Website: macys
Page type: customer-info-address
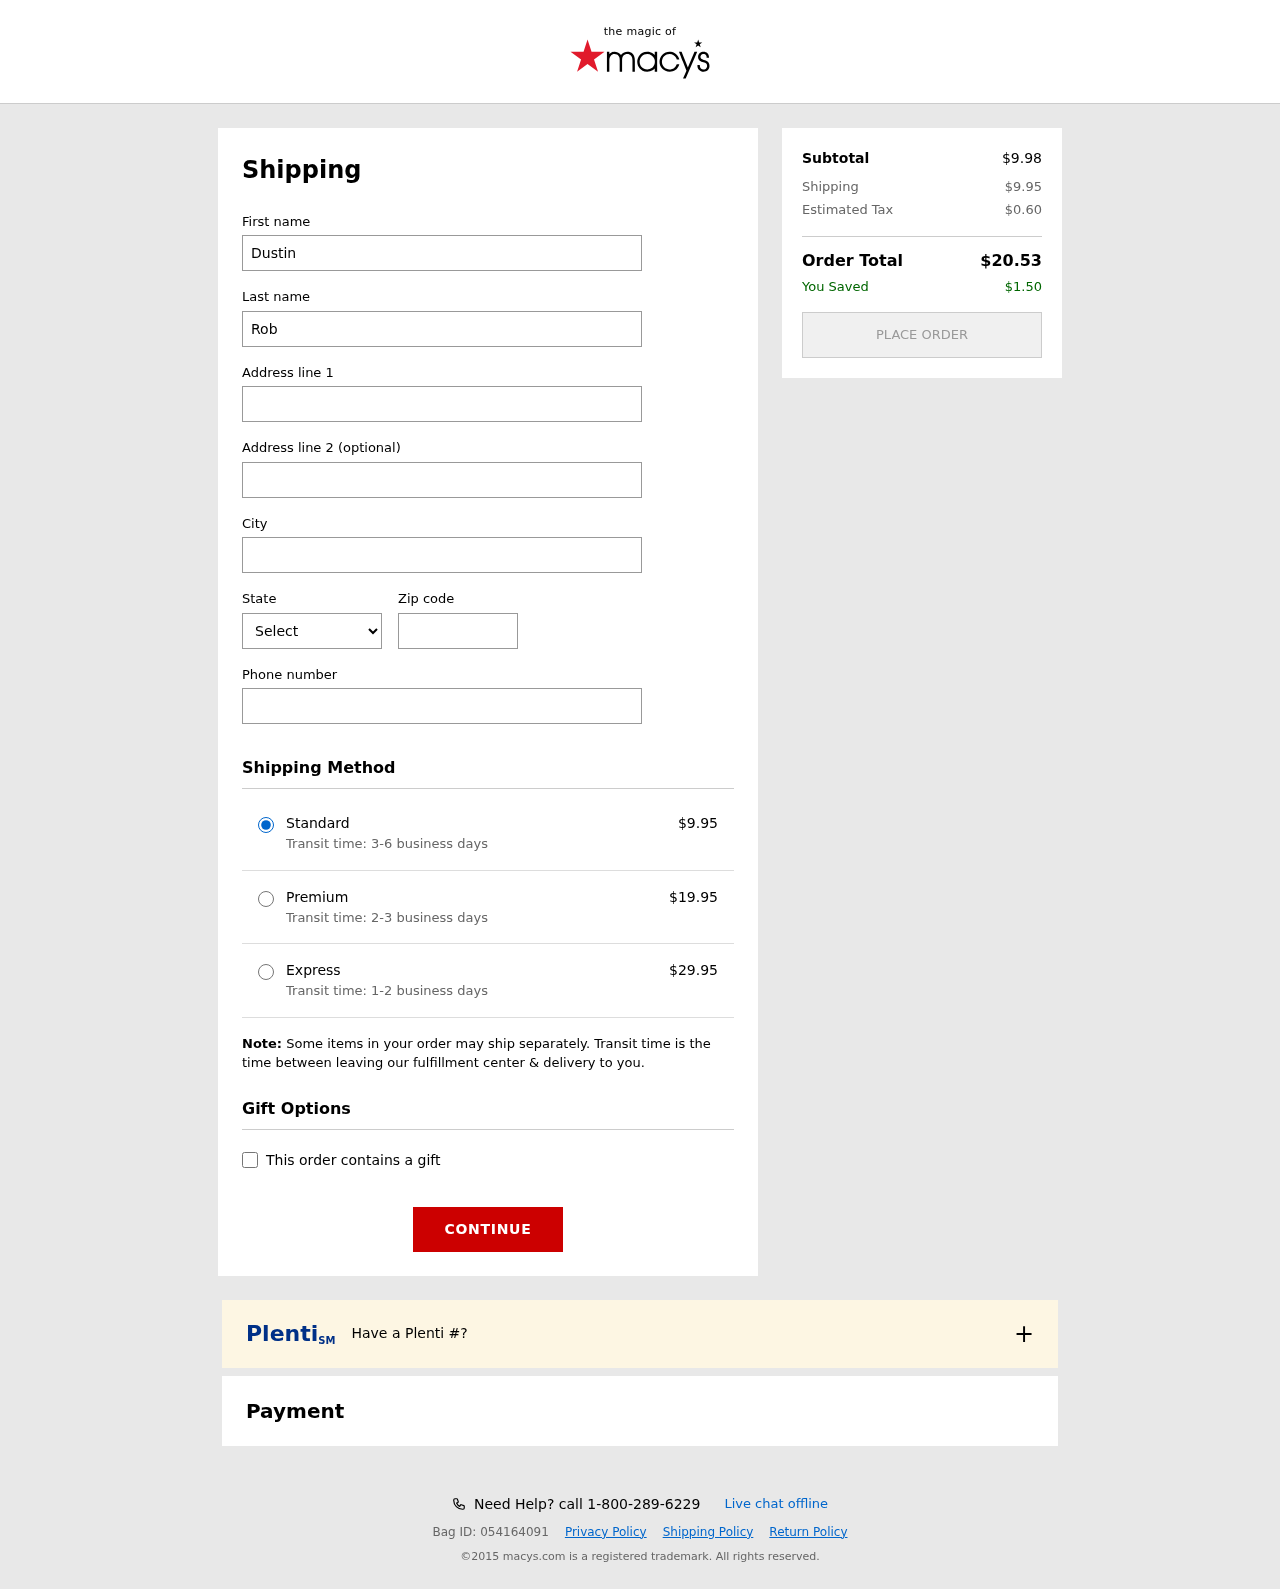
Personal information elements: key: PII_CITY
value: Reevesstad
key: PII_FIRSTNAME
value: Dustin
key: PII_LASTNAME
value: Robbins
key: PII_PHONE
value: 2033886750
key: PII_POSTCODE
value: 86513
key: PII_STATE_ABBR
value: MI
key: PII_STREET
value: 0758 Rebecca Village
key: PII_STREET2
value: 456 Tina Tunnel Suite 820
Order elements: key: ORDER_SHIPPING_COST
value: $9.95
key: ORDER_SHIPPING_COST_PREMIUM
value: $19.95
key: ORDER_SHIPPING_COST_EXPRESS
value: $29.95
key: ORDER_SUBTOTAL
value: $9.98
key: ORDER_TAX
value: $0.60
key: ORDER_TOTAL
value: $20.53
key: ORDER_SAVINGS
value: $1.50